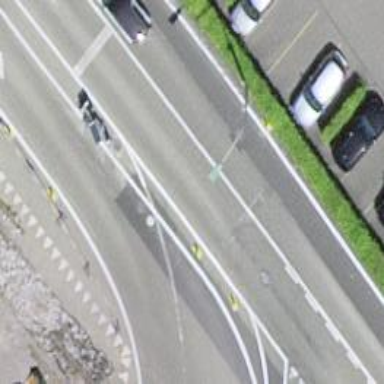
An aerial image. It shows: Road with traffic signals.